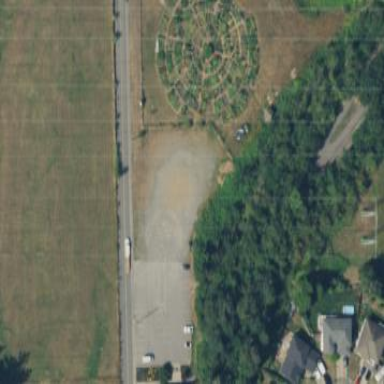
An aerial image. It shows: Unpaved parking area.